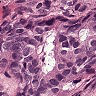
Metastatic tissue present: yes